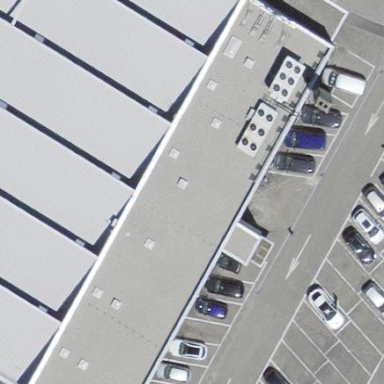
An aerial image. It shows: Building with flat roof.